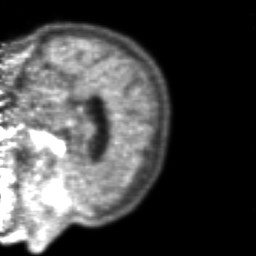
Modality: PET
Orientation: sagittal
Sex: female
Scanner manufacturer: ge